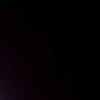
Label: space